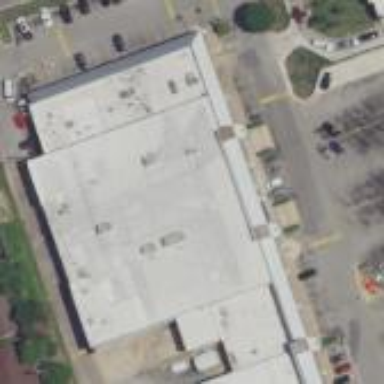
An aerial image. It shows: Retail building with flat roof.